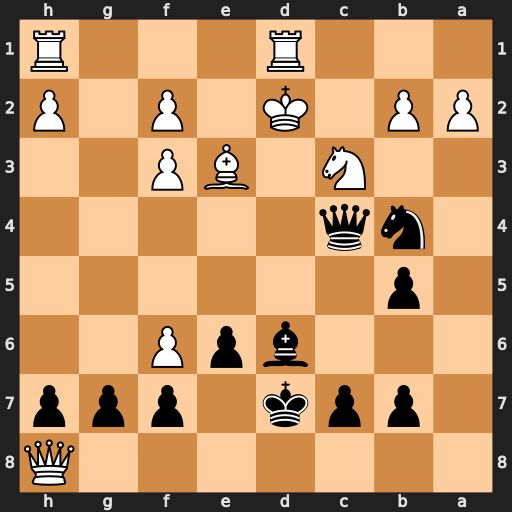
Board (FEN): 7Q/1ppk1ppp/3bpP2/1p6/1nq5/2N1BP2/PP1K1P1P/3R3R
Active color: b
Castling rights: -
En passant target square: -
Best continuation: Qd3+ Kc1 Qc2#